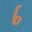
Label: 6